Question: What is the text?
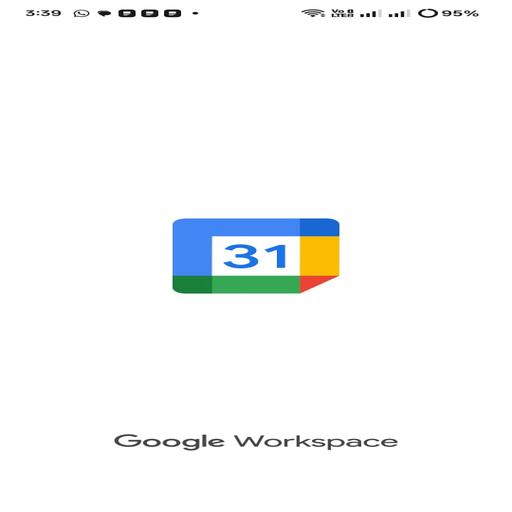
Answer: Google Workspace